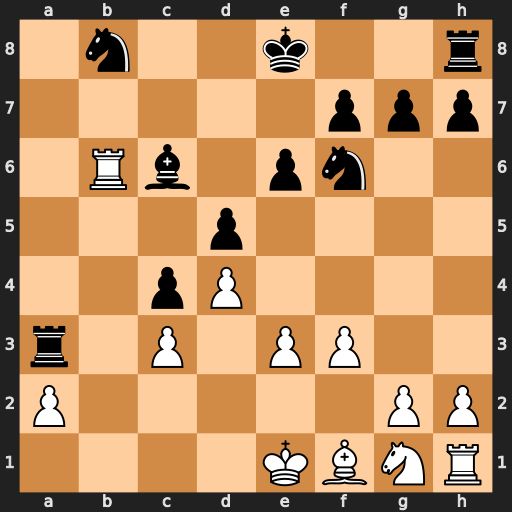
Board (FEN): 1n2k2r/5ppp/1Rb1pn2/3p4/2pP4/r1P1PP2/P5PP/4KBNR
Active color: w
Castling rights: Kk
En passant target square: -
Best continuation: Rxb8+ Ke7 Rxh8